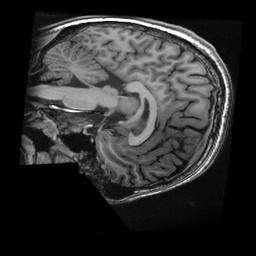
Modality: T1w
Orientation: sagittal
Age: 22
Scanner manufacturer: ge
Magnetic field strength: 3 T
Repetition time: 0.008472 s
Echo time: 0.003168 s